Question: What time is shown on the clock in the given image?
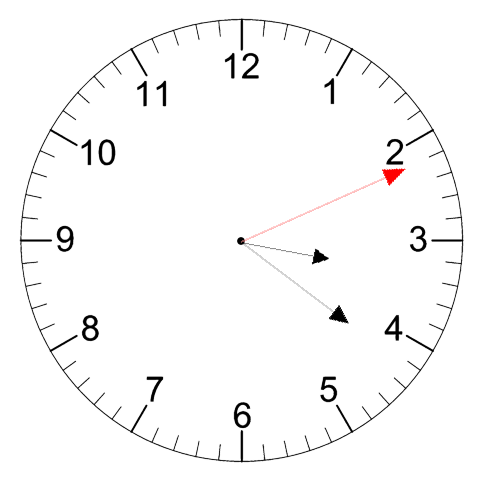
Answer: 03:21:11